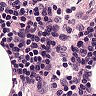
Metastatic tissue present: no